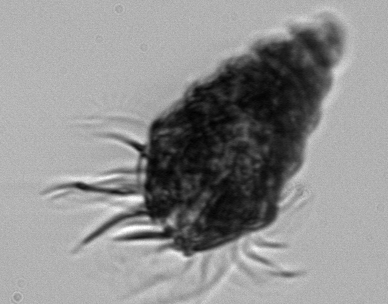
Label: Laboea_strobila